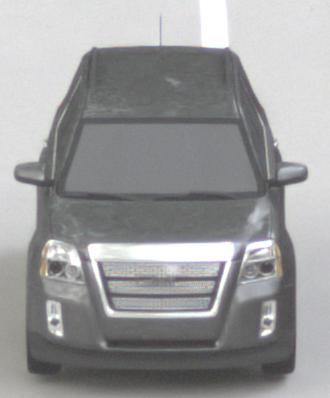
Make: GMC
Model: Terrain
Detailed model: Gen. 1
Model produced from: 2009
Model produced until: 2017
Doors: 5
Color: gray
Road condition: dry road
Daytime: morning or afternoon
Contrast: low contrast